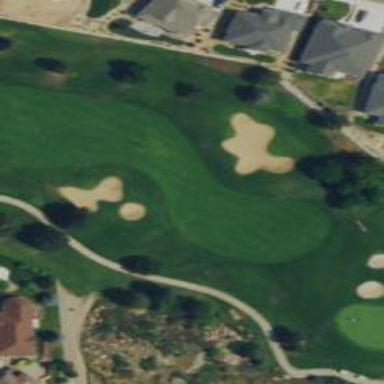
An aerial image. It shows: Golf hole.